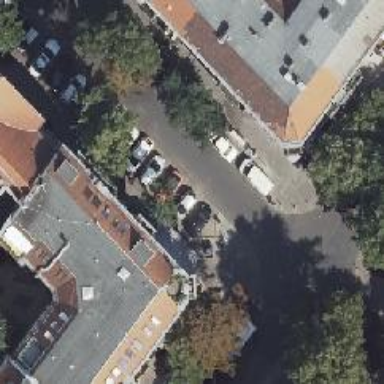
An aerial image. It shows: Bicycle parking located on the sidewalk.